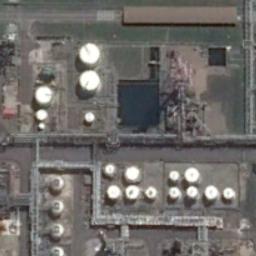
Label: storage_tank